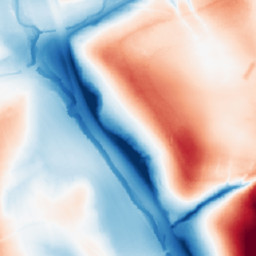
Category: classical
Decomposition family: gaussian_anisotropic
Decomposition parameters: sigma_x: 50
sigma_y: 10
Upsampling method: area
Upsampling parameters: scale: 2
Upsampling scale: 2